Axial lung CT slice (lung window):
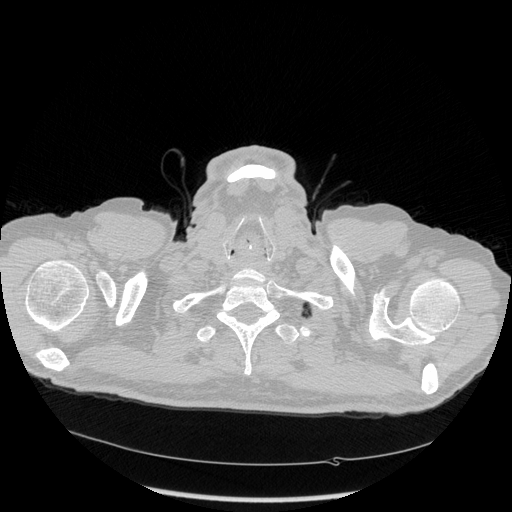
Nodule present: no